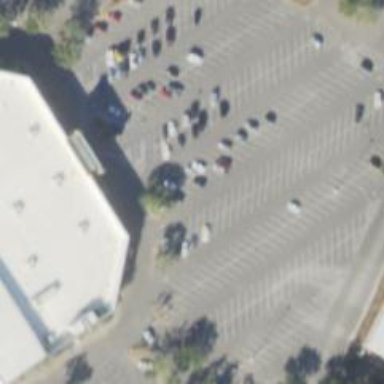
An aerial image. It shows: Parking space.